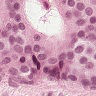
Metastatic tissue present: yes